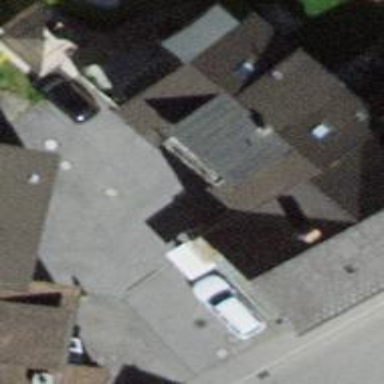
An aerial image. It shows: Semidetached house.